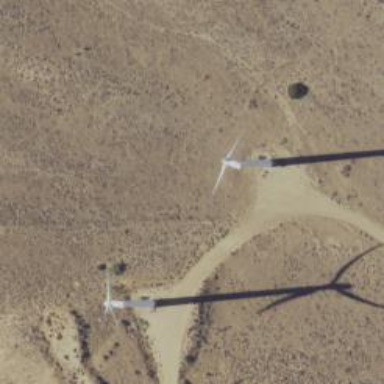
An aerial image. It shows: Wind power generator utilizing wind turbines.